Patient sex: F
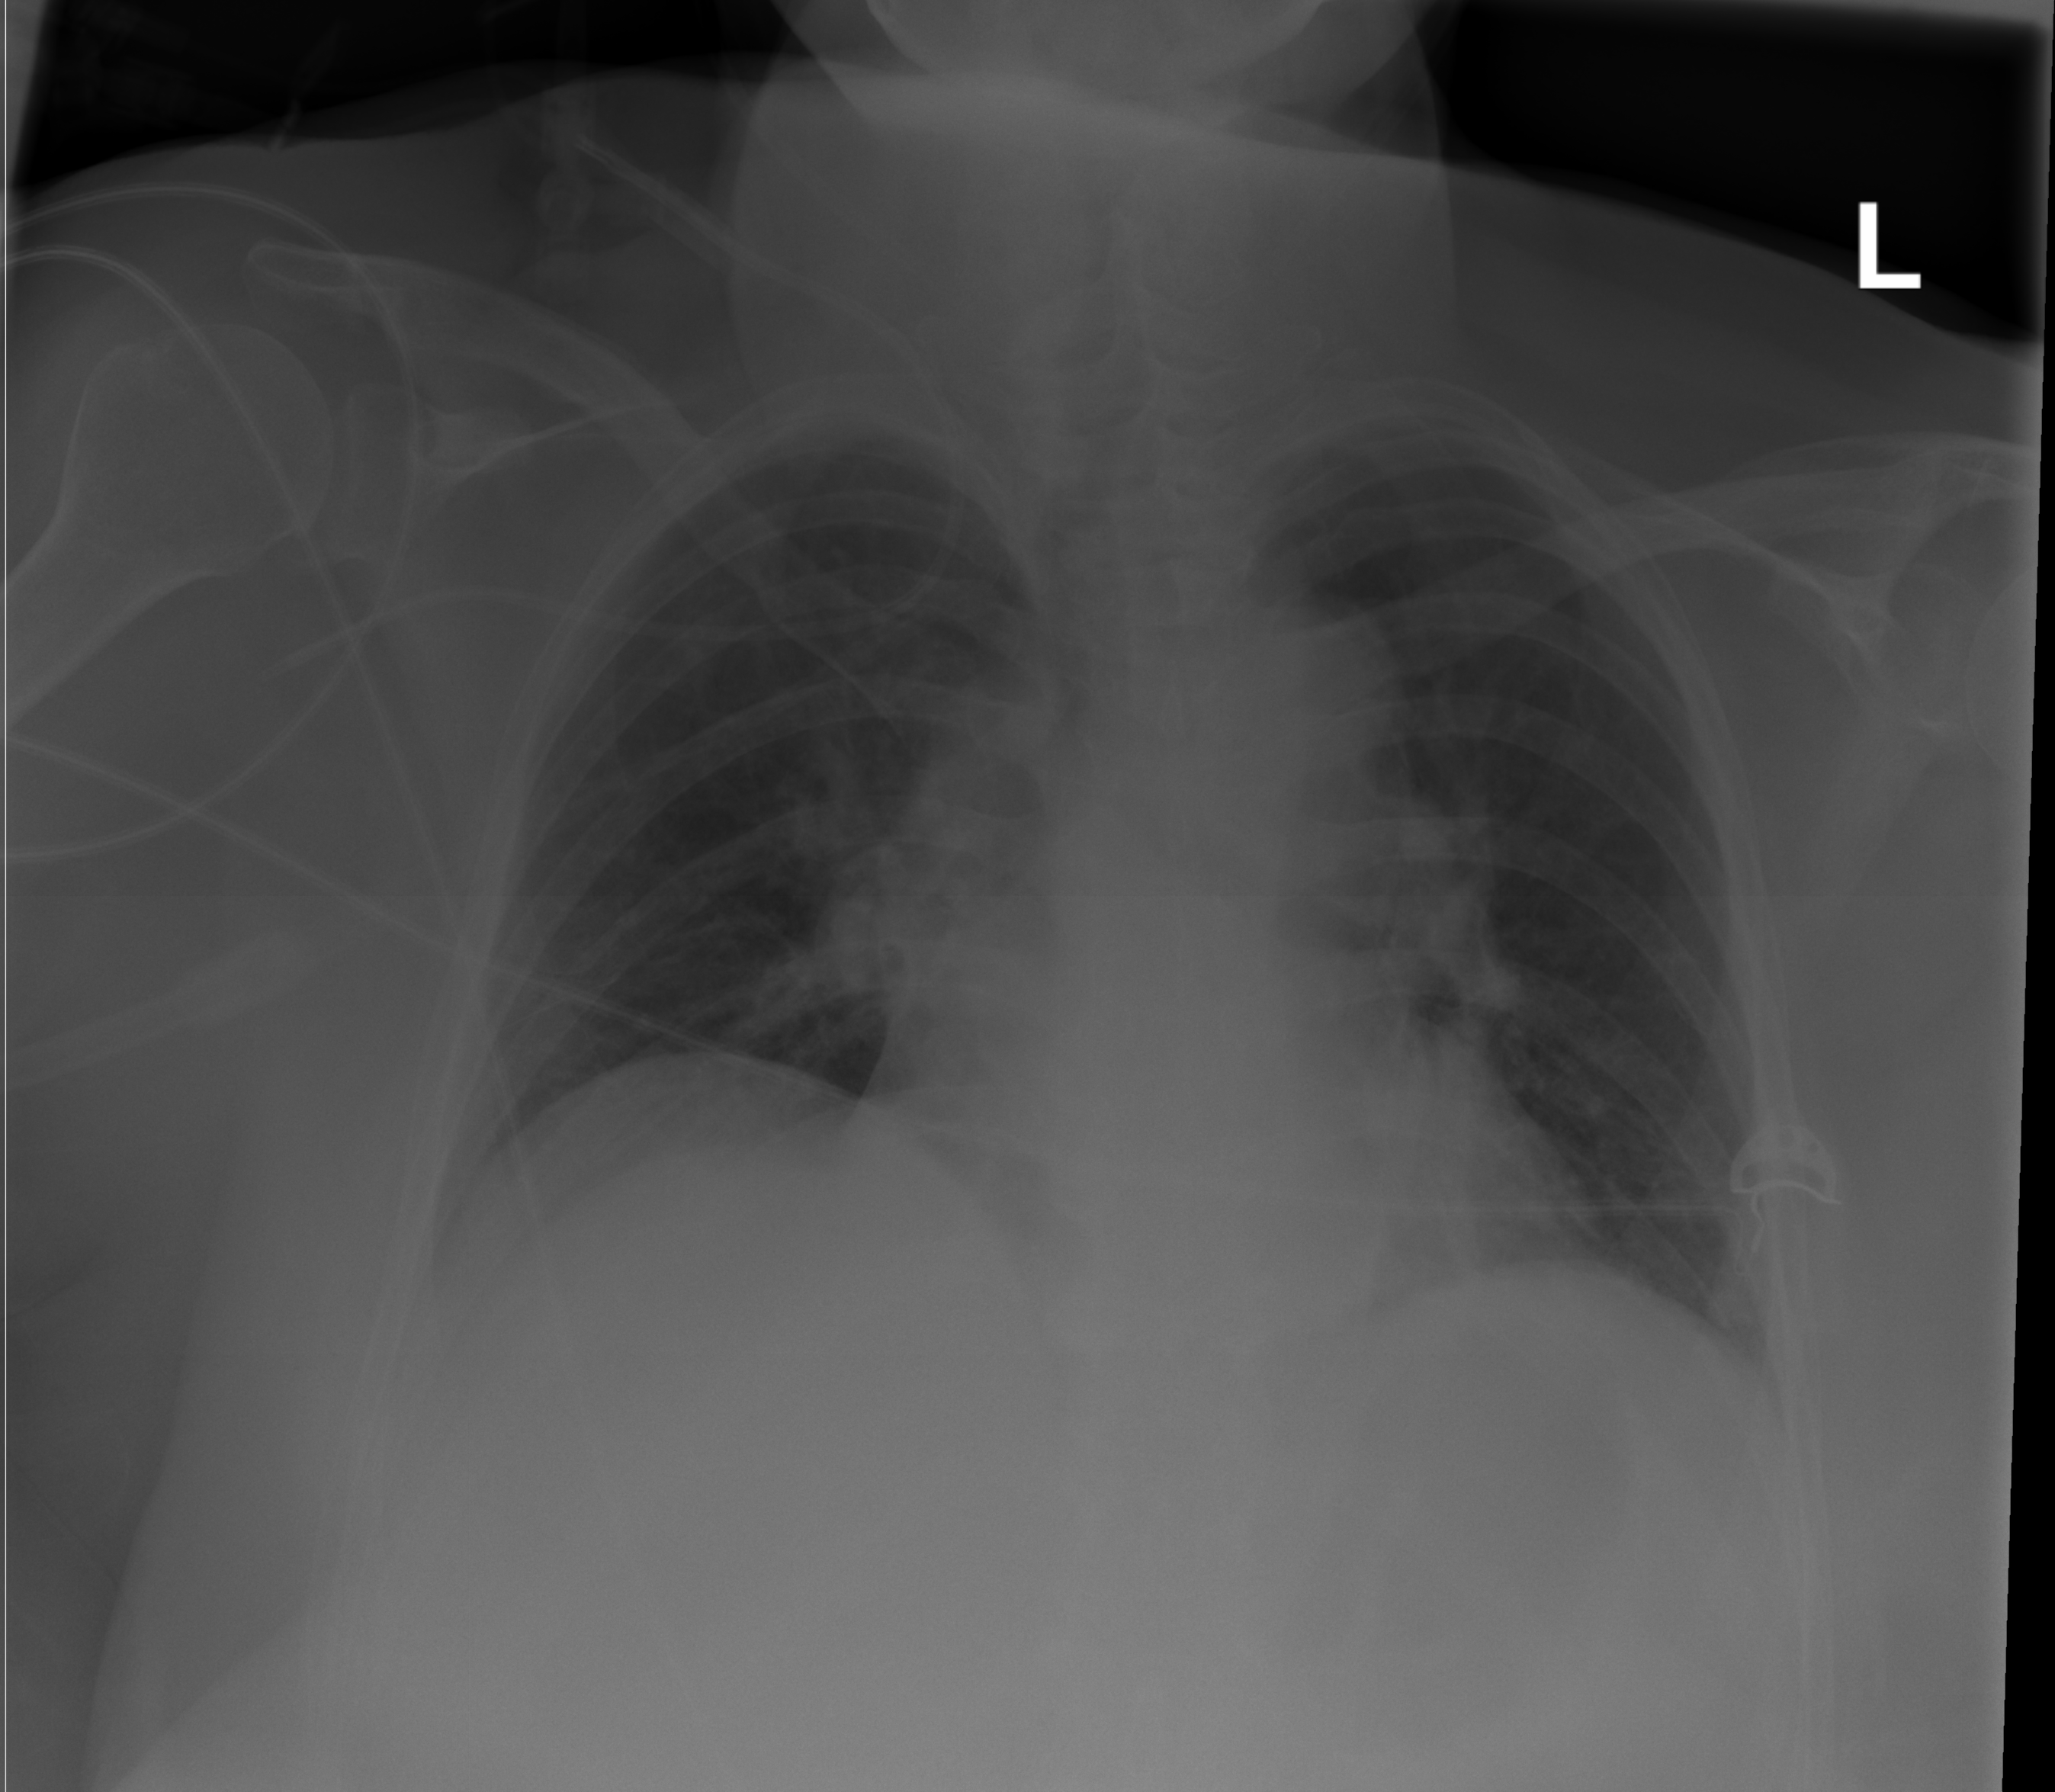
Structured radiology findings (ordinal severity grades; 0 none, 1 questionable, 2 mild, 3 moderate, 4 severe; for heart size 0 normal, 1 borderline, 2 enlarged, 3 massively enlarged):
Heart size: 2
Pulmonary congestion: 2
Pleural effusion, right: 0
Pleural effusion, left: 0
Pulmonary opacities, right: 0
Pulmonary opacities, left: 0
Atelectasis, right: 0
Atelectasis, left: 0